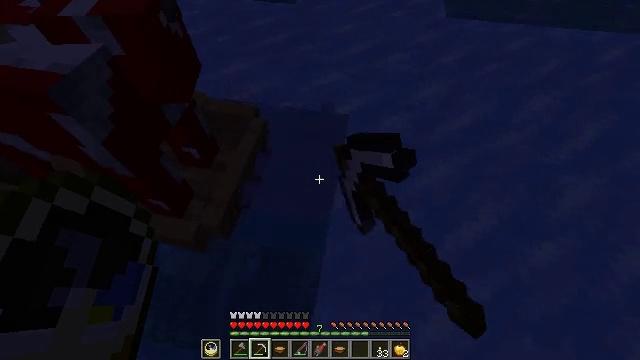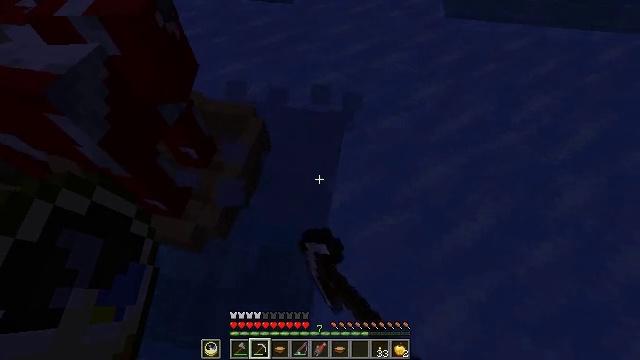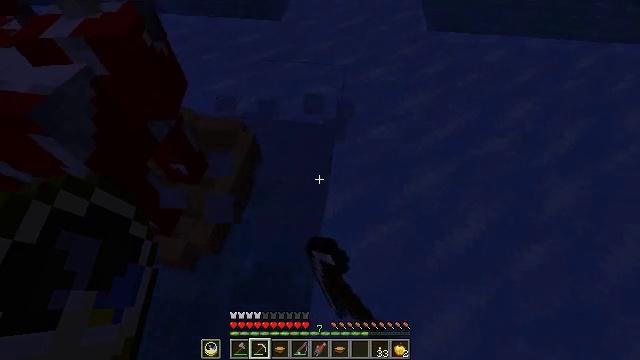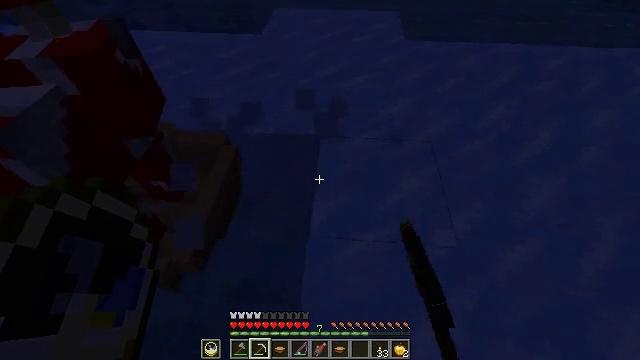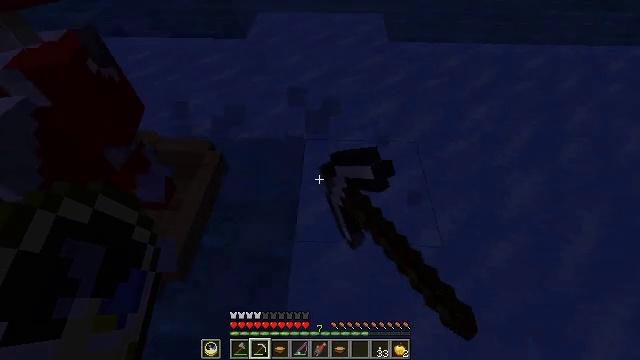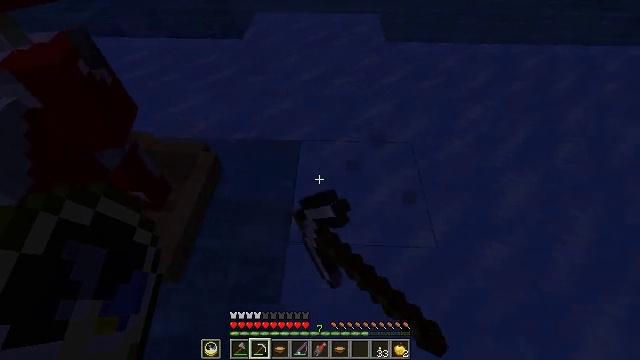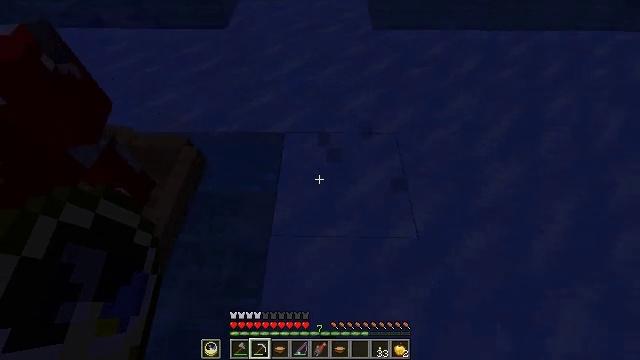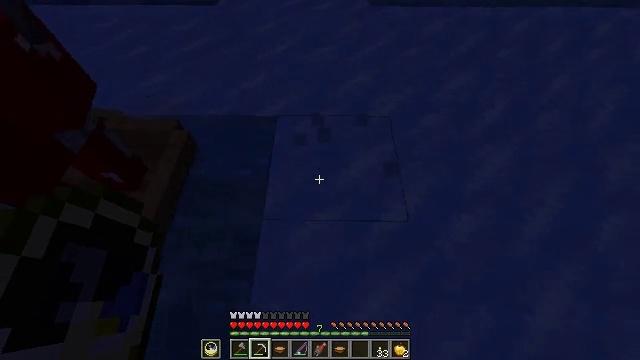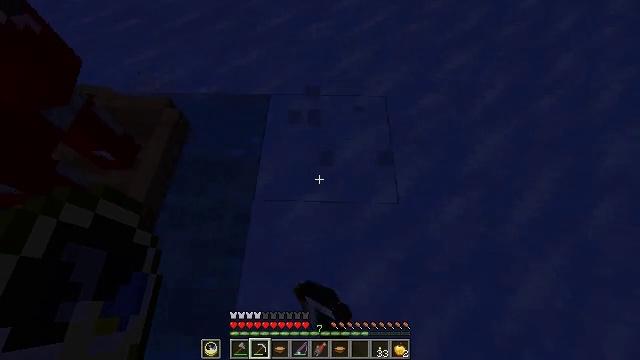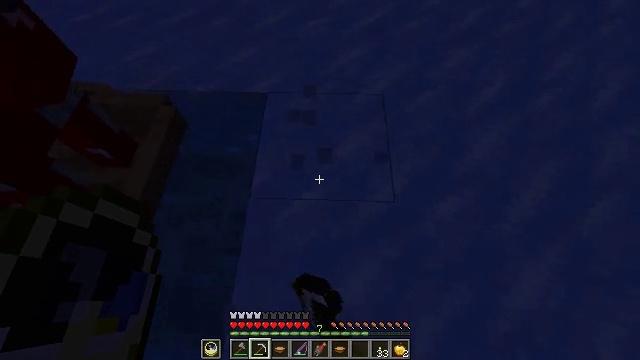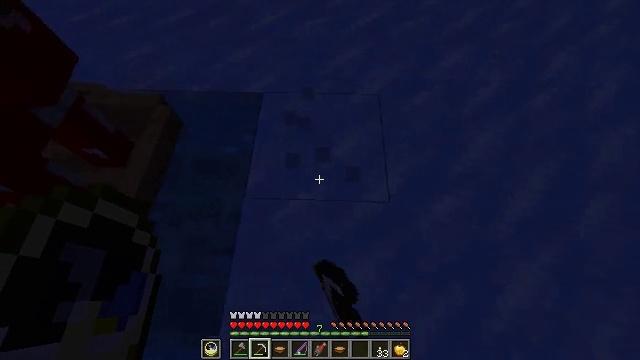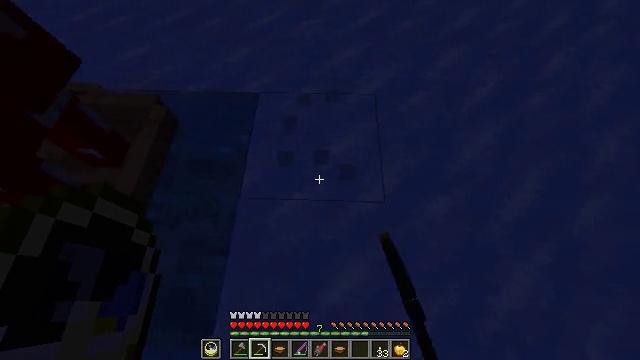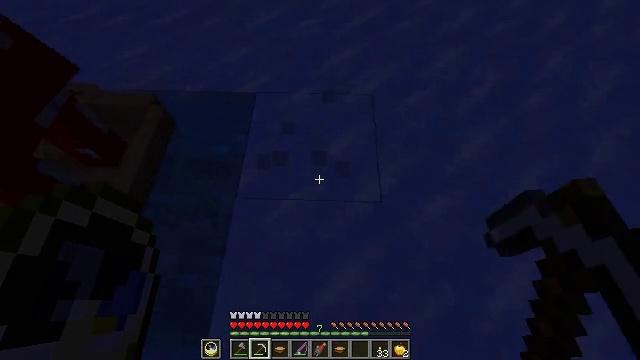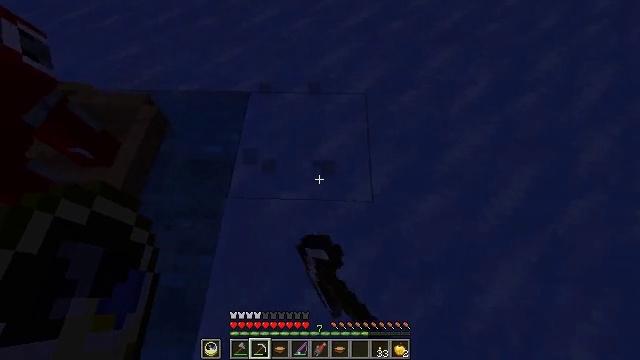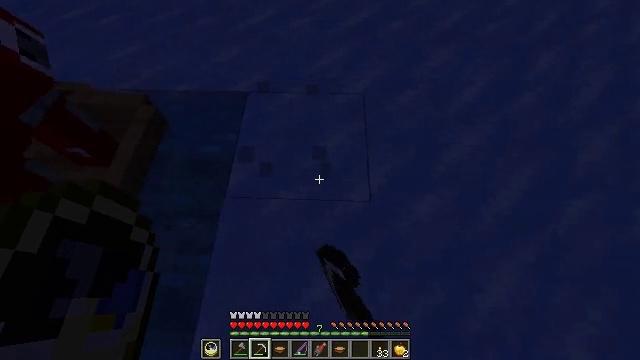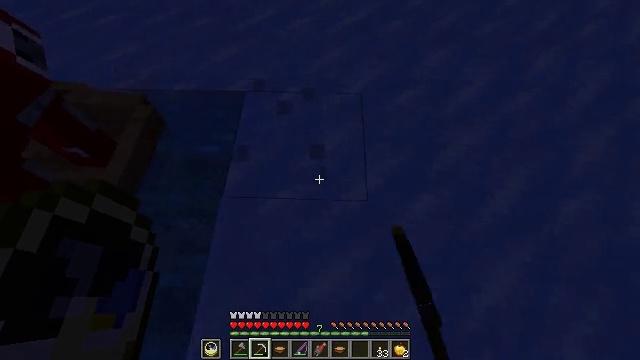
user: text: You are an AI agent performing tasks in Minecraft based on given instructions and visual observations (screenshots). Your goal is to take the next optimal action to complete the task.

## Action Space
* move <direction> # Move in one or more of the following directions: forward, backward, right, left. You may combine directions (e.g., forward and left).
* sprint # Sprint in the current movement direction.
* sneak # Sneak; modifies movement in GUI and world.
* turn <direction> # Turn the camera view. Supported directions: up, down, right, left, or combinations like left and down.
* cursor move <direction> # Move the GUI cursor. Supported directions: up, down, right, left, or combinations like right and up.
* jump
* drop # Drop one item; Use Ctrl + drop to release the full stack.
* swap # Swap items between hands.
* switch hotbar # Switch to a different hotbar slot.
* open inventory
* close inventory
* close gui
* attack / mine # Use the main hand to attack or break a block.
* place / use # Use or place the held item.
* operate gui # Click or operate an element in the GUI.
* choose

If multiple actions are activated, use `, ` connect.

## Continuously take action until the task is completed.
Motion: motion action
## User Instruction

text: Gather frosted ice by mining it.
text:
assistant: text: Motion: move right, attack / mine
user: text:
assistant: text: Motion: move right, turn right and up, attack / mine
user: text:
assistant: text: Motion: move right, turn right and up, attack / mine
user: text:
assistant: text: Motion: move right, turn right, attack / mine
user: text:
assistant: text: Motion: attack / mine
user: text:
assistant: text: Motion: turn right and down, attack / mine
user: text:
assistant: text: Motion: turn down, attack / mine
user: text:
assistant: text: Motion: turn down, attack / mine
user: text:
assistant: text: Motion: attack / mine
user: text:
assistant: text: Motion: attack / mine
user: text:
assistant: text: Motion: attack / mine
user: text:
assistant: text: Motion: attack / mine
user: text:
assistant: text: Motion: attack / mine
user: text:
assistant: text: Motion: attack / mine
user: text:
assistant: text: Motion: attack / mine
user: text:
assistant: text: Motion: attack / mine
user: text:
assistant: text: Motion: attack / mine
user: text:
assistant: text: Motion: attack / mine
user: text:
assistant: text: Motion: attack / mine
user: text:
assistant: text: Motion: move back, turn left and down, attack / mine
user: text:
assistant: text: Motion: move back, turn left and down, attack / mine
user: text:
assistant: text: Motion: move back, attack / mine
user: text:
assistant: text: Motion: attack / mine
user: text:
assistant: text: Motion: attack / mine
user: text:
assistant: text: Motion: turn left, attack / mine
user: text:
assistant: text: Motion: turn left, attack / mine
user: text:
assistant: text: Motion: attack / mine
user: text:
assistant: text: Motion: turn left, attack / mine
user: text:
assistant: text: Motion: turn left, attack / mine
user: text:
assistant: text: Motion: attack / mine